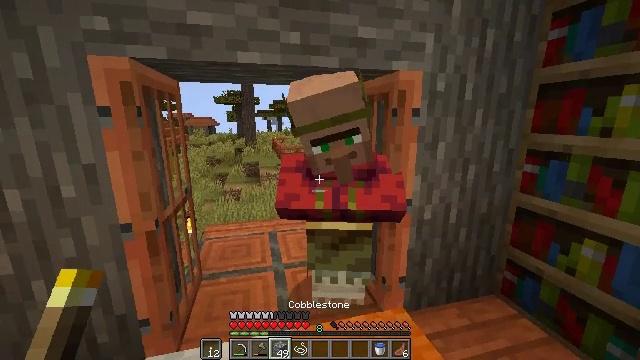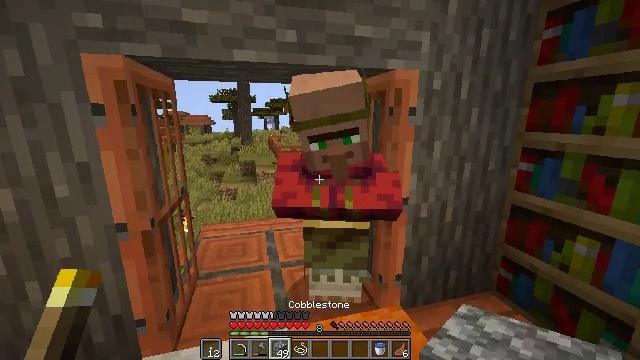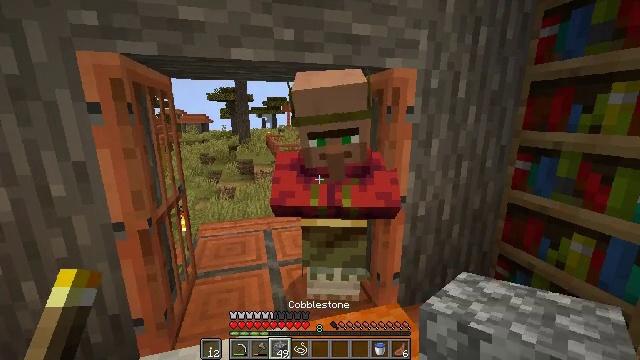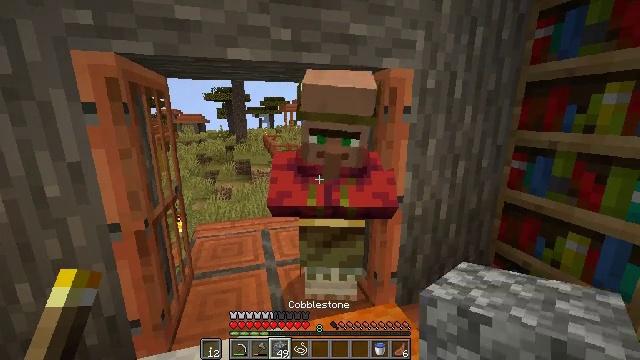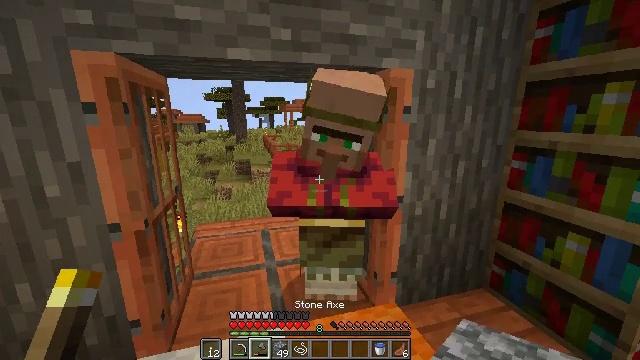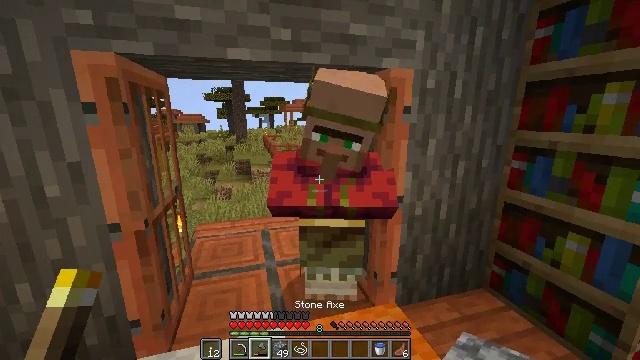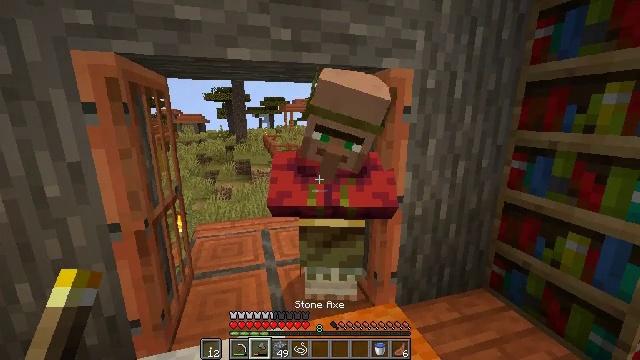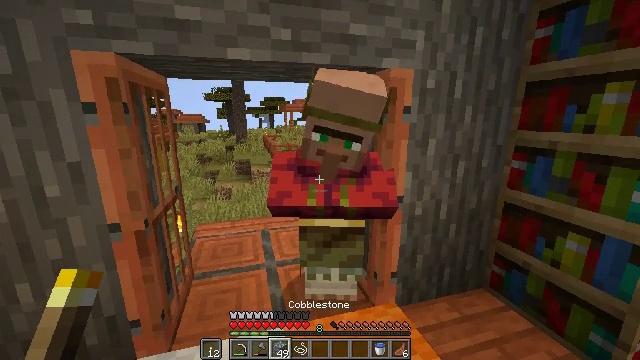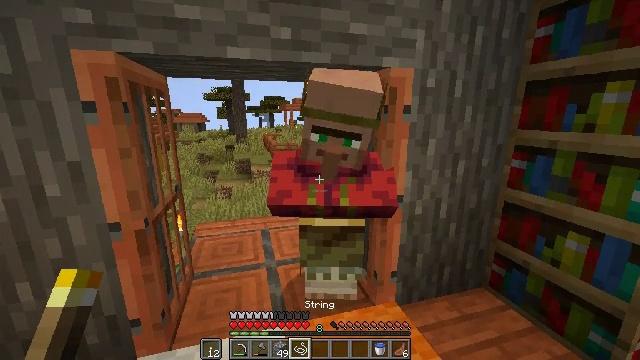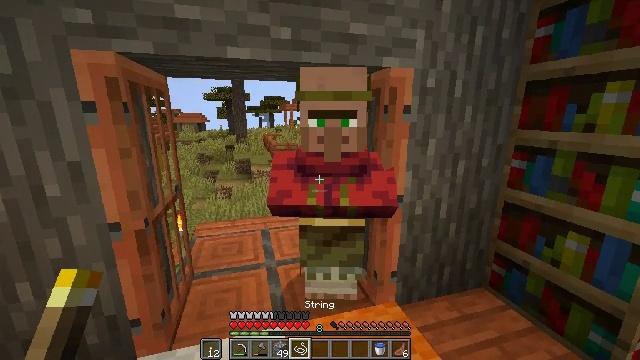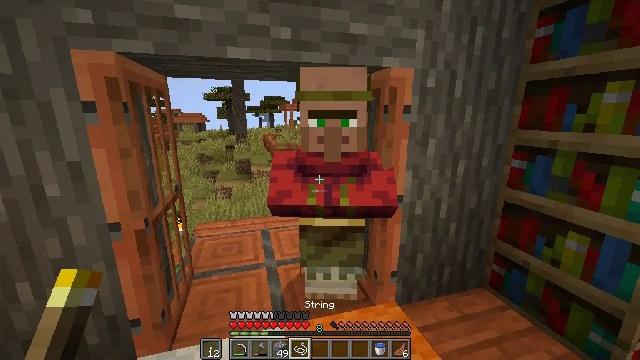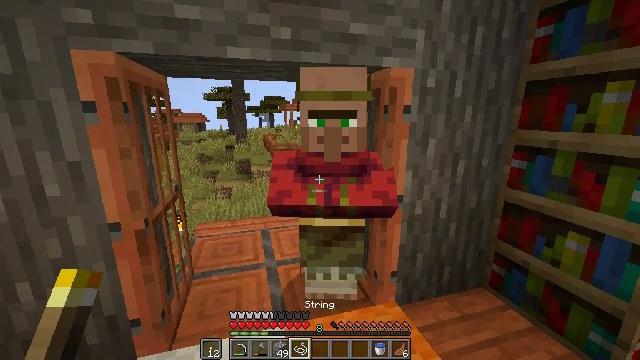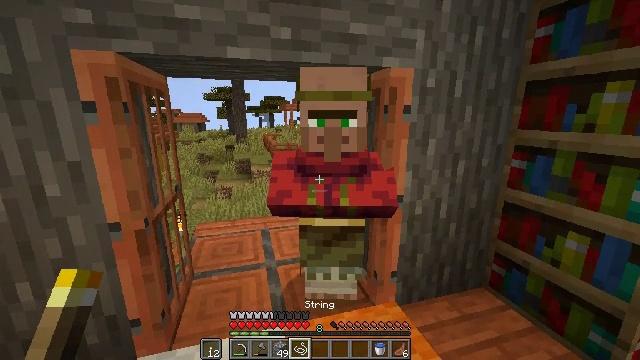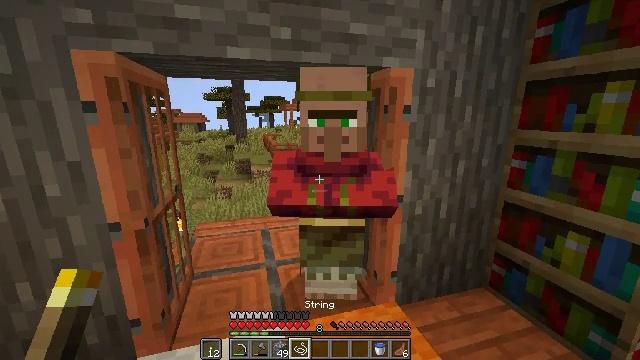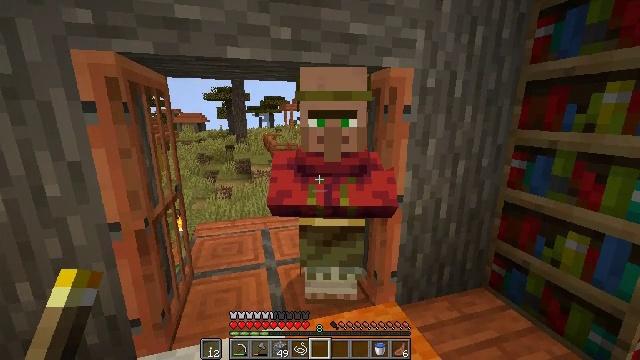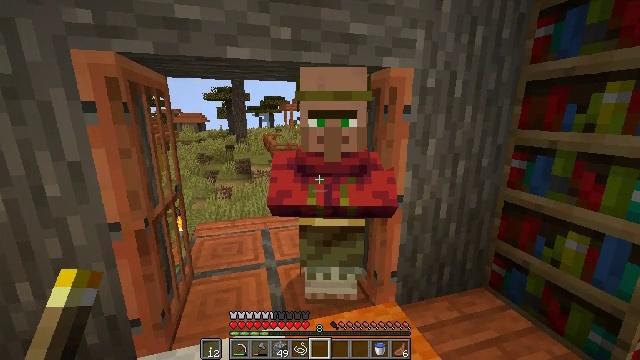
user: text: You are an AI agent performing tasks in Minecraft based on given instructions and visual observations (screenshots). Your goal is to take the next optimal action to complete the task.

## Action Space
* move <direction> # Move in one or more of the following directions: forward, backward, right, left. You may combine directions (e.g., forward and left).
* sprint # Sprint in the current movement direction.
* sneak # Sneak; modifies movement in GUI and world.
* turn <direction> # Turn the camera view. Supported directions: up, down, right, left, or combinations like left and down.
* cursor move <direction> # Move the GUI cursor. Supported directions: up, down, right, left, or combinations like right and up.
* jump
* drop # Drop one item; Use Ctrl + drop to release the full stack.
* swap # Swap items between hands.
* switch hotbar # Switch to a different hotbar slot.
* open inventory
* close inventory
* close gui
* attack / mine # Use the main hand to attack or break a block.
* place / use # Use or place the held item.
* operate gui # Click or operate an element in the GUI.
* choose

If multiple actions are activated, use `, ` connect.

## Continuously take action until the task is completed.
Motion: motion action
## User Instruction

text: Remove the orange carpet from the floor.
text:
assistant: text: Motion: attack / mine
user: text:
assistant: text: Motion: attack / mine
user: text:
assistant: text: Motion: attack / mine
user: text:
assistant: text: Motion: attack / mine
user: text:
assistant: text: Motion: attack / mine
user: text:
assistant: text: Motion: attack / mine
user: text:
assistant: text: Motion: attack / mine
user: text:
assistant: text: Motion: attack / mine
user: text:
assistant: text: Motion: attack / mine
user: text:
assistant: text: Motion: attack / mine
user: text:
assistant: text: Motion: attack / mine
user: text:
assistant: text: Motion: attack / mine
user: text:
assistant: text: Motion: attack / mine
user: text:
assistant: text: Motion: attack / mine
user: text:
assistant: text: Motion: attack / mine
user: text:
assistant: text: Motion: attack / mine
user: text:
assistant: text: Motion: attack / mine
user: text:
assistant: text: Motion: attack / mine
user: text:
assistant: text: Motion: attack / mine, switch to hotbar 4
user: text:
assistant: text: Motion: attack / mine, switch to hotbar 4
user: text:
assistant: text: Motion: attack / mine, switch to hotbar 4
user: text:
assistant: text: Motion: attack / mine, switch to hotbar 4
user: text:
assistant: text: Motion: attack / mine
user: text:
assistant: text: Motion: attack / mine
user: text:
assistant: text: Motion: attack / mine
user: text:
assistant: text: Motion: attack / mine and use / place
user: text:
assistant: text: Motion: attack / mine and use / place
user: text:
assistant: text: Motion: attack / mine and use / place
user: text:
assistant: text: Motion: attack / mine and use / place
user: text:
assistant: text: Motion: attack / mine